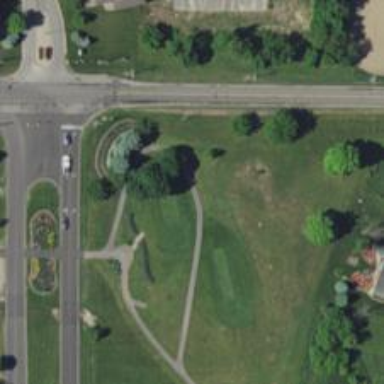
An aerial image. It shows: Golf cartpath that is also road path.